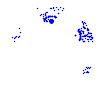
Particle: kaon